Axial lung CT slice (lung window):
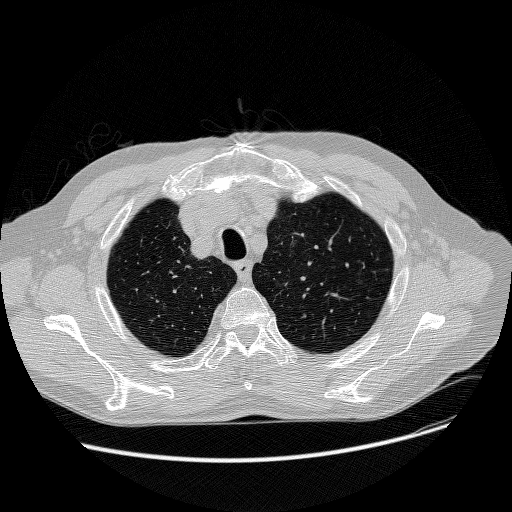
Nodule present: no